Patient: sex F, age 62
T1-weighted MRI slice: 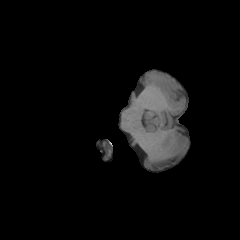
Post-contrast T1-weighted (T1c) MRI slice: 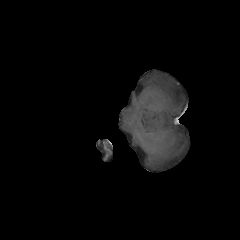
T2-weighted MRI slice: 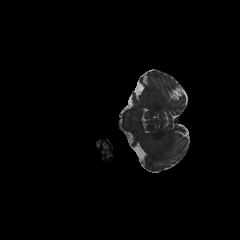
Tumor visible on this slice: no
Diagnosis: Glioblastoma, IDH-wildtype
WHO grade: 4